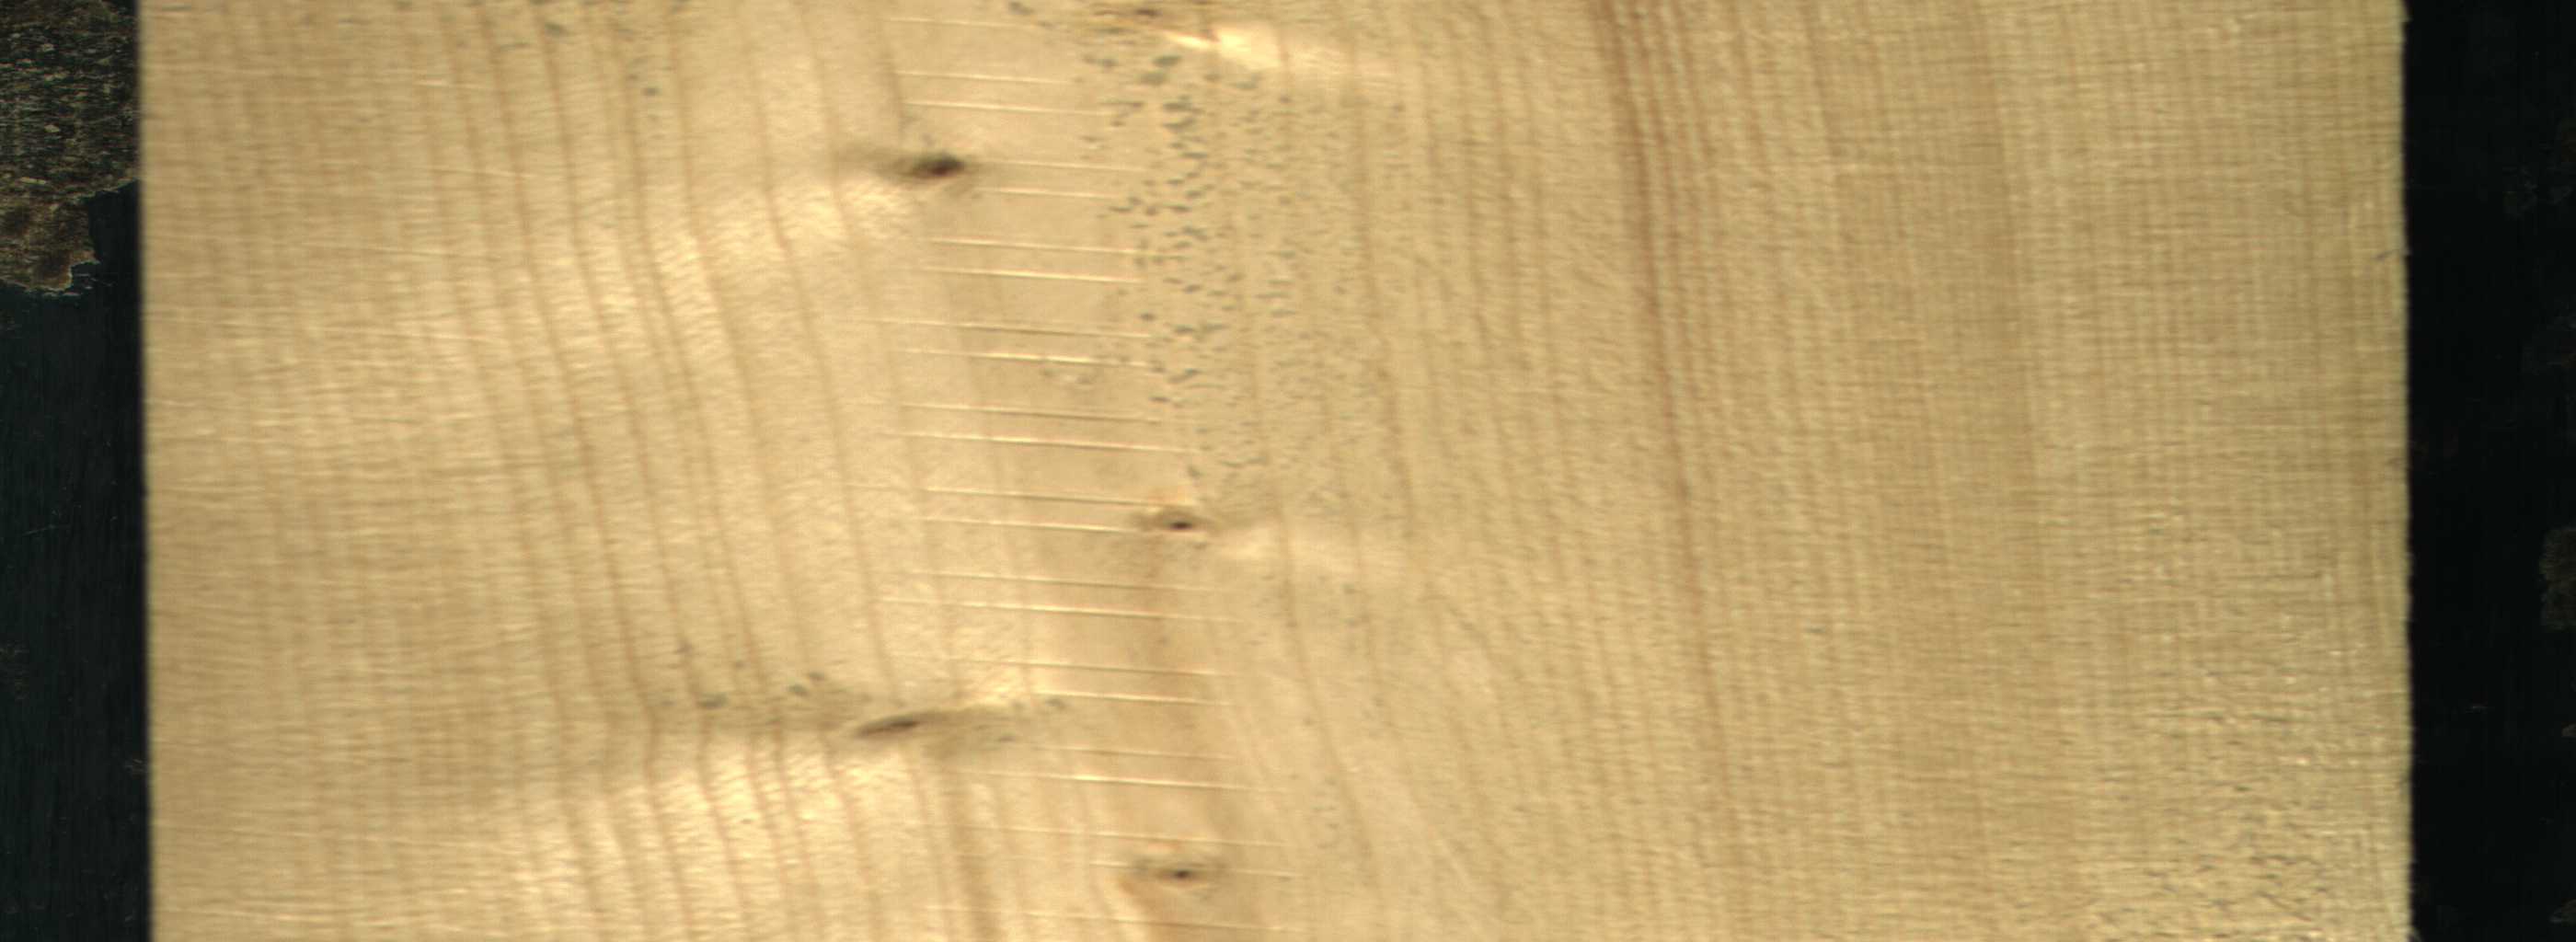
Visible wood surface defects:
Live_Knot
Live_Knot
Live_Knot
Live_Knot